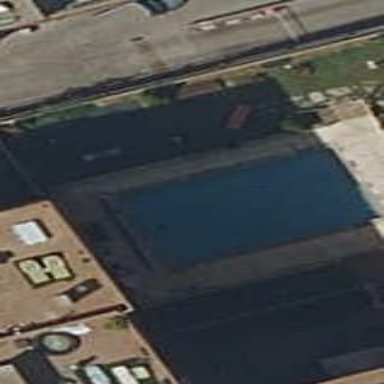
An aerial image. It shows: Swimming pool located in leisure land.